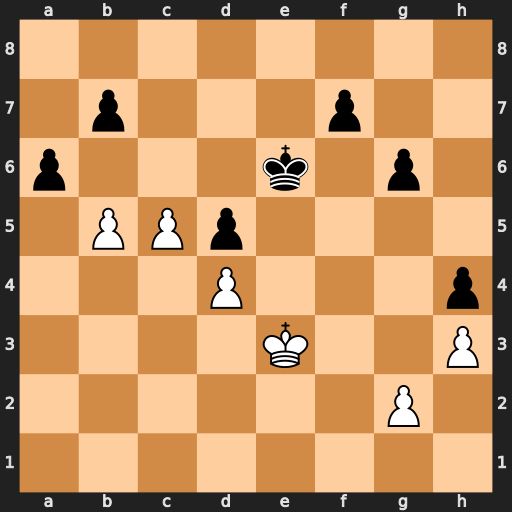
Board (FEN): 8/1p3p2/p3k1p1/1PPp4/3P3p/4K2P/6P1/8
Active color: w
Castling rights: -
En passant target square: -
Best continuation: c6 Kd6 cxb7 Kc7 bxa6